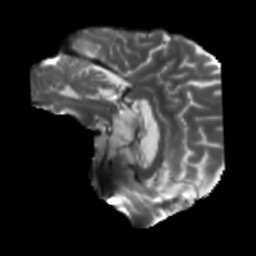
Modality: T2w
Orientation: sagittal
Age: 47
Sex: male
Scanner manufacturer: siemens
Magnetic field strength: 3 T
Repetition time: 5.25 s
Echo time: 0.08 s